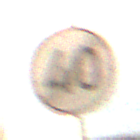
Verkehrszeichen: EndeGeschwindigkeit40
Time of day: SunriseSunset
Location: Outdoor (Nature)
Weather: PartlyCloudy
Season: NotSpecified
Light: Natural